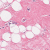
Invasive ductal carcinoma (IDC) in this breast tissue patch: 0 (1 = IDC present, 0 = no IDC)